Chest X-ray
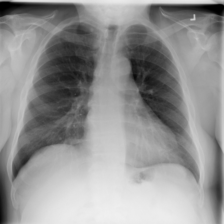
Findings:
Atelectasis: negative
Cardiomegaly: negative
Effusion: negative
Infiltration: positive
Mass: negative
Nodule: negative
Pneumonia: negative
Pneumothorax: negative
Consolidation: negative
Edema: negative
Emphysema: negative
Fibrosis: negative
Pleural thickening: negative
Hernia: negative